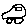
Label: car